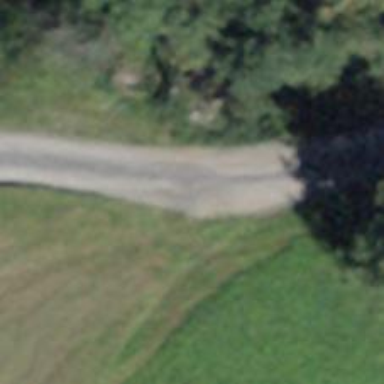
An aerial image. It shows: Unclassified road.